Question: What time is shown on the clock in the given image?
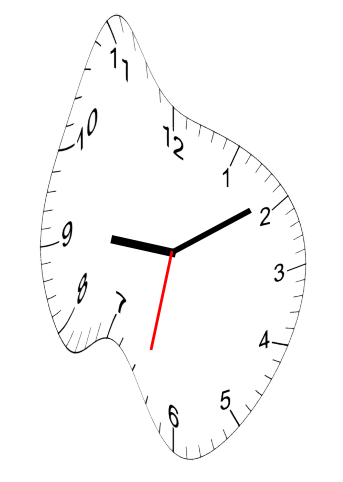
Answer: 09:09:32